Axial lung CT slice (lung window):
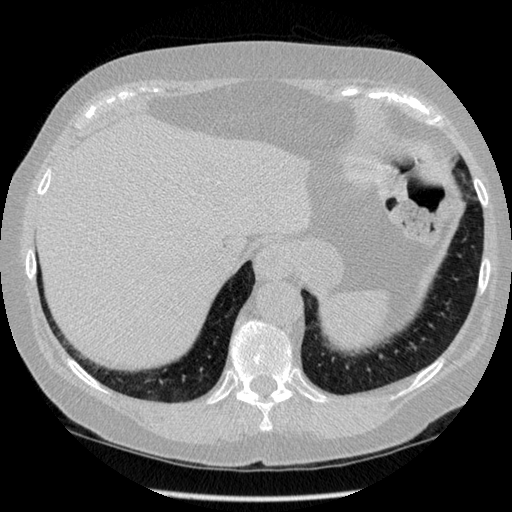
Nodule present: no